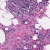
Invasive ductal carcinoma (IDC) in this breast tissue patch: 0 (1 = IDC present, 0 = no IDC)